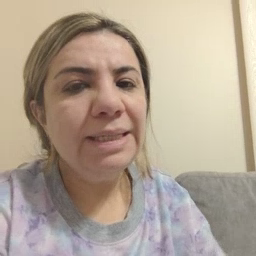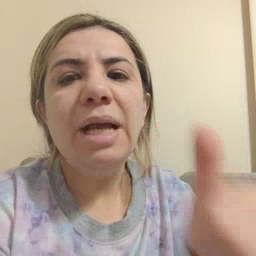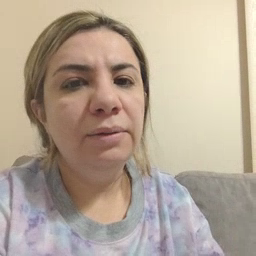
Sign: not